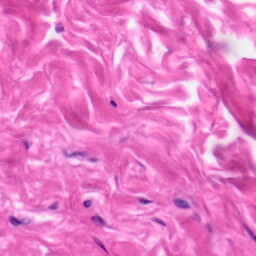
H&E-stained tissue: Skin